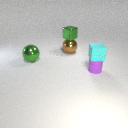
large brown metal sphere behind small purple rubber cylinder